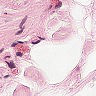
Metastatic tissue present: no